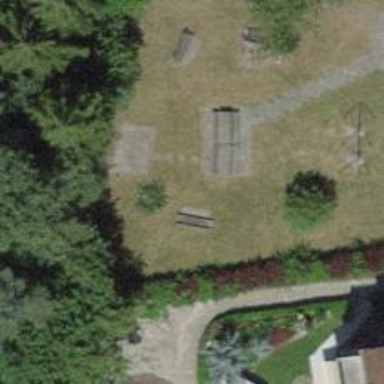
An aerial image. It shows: Picnic table located in leisure land area.